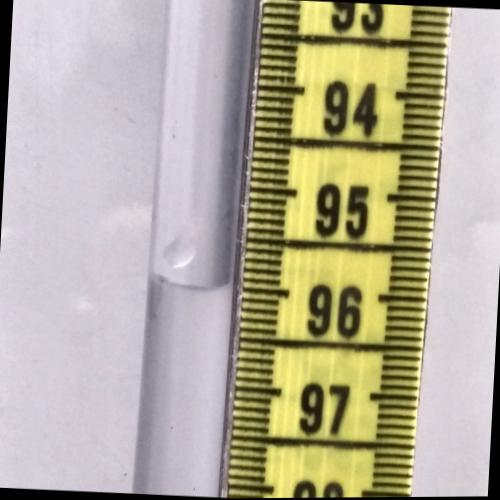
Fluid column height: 96.0 cm